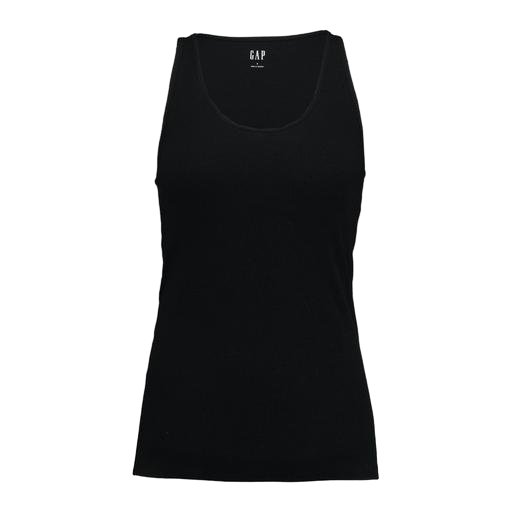
black slim tank, black rib vest, fitted black tank top, white background